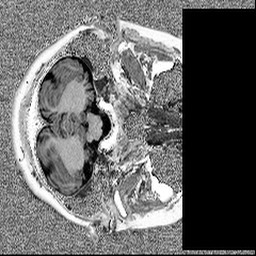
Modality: MP2RAGE
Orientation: axial
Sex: female